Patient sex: F
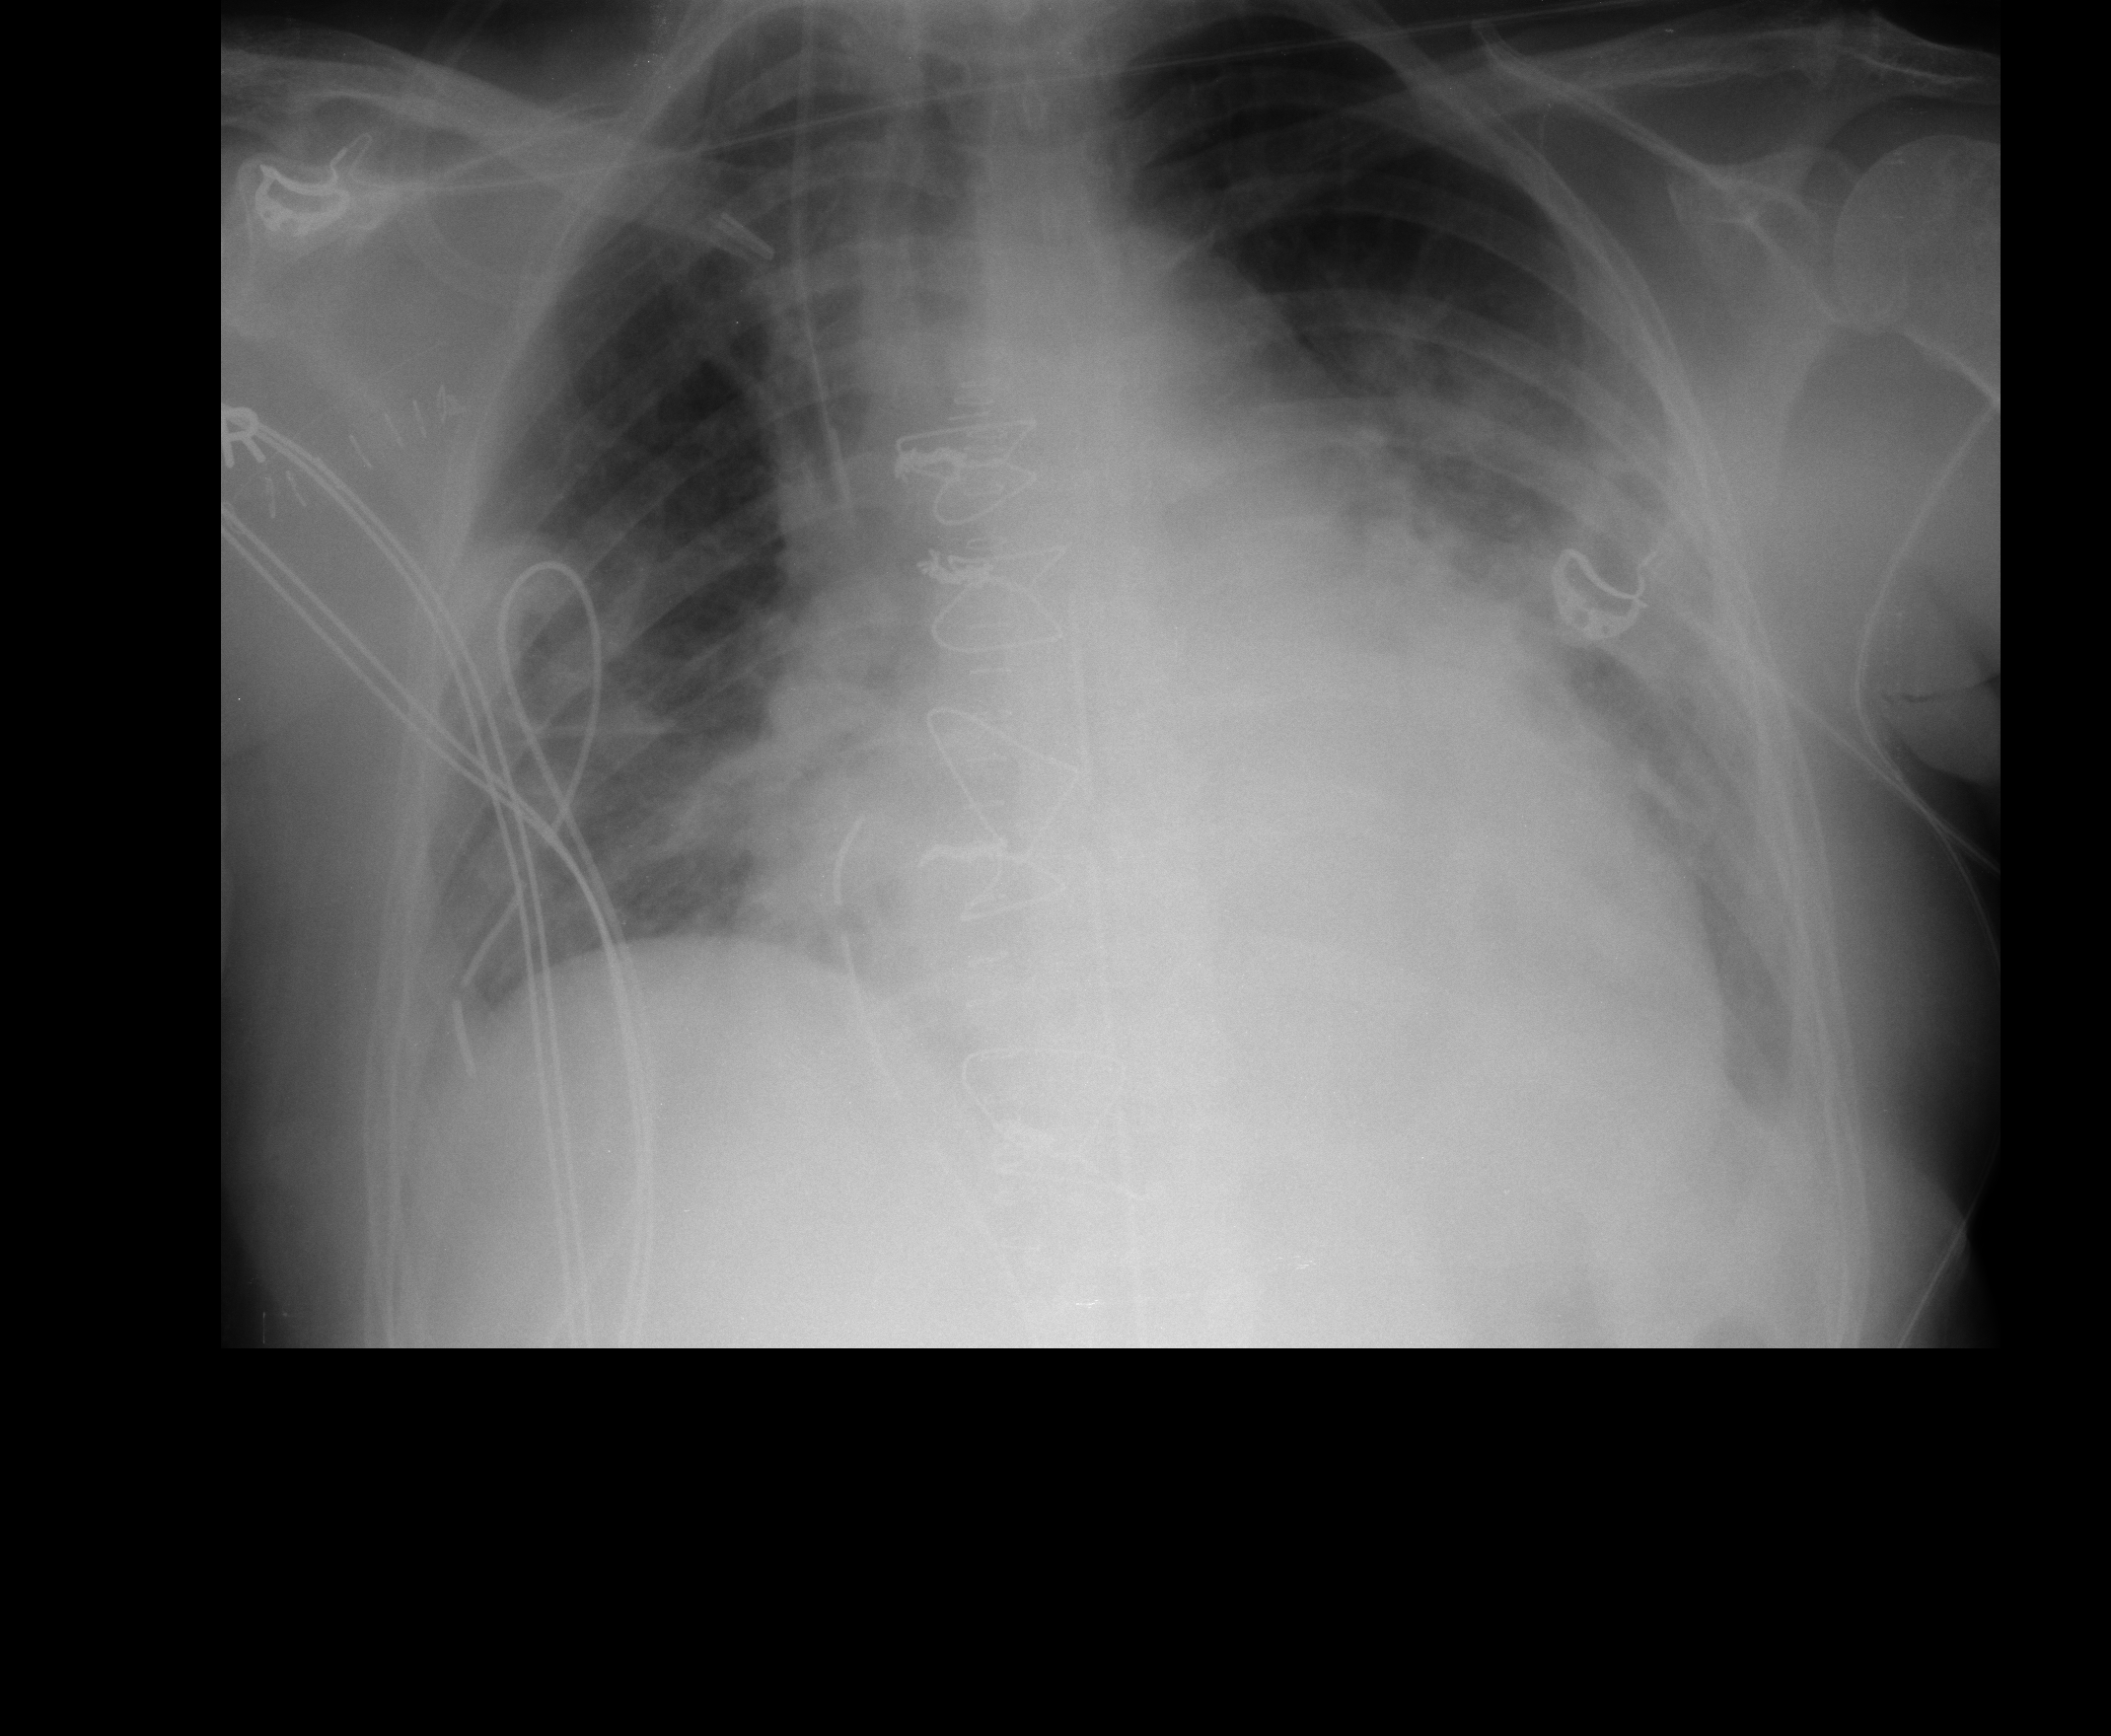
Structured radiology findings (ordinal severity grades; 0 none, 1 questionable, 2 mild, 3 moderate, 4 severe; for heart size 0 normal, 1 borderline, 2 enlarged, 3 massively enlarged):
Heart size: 1
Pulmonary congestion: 2
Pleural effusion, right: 0
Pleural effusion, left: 0
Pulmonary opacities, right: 2
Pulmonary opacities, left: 2
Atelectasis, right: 2
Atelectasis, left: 2